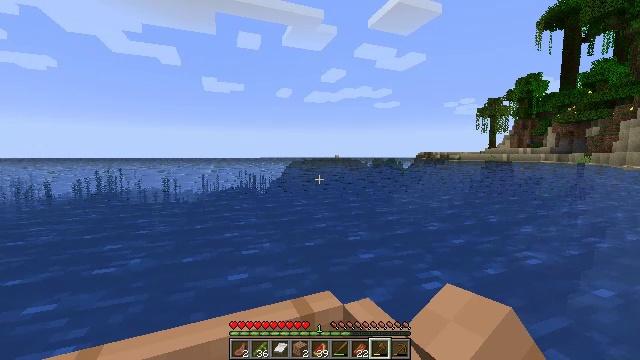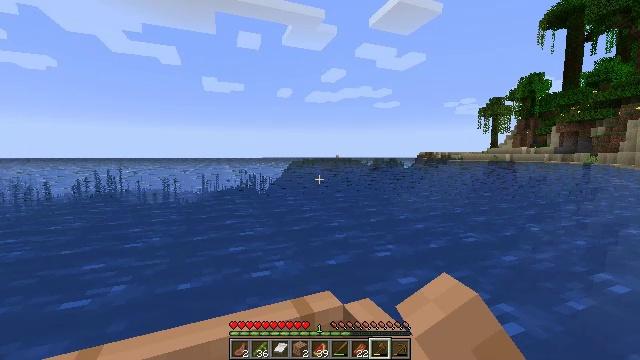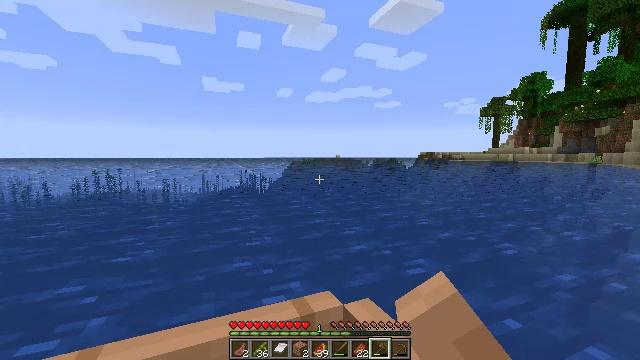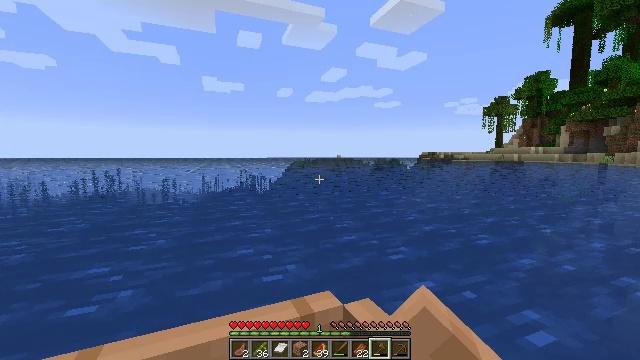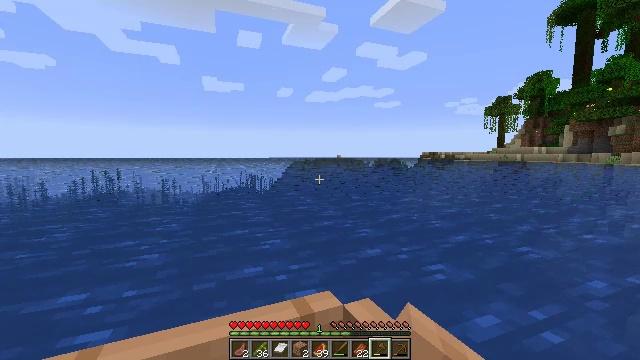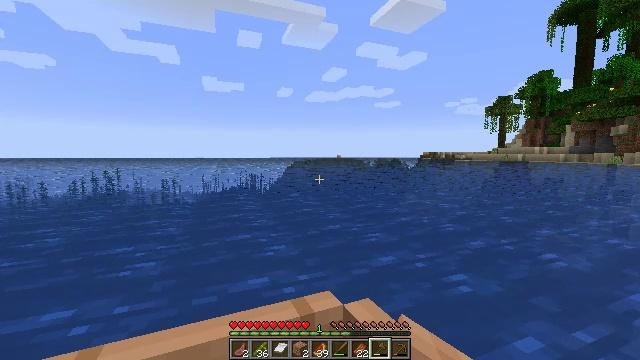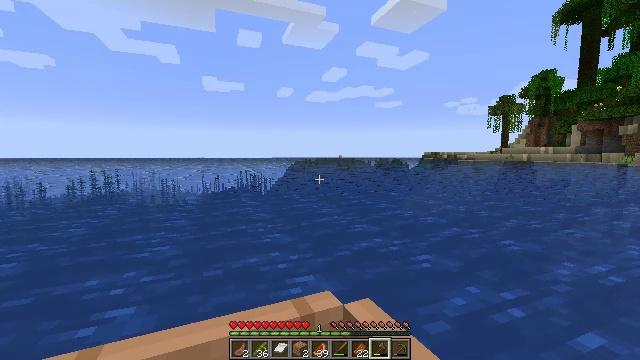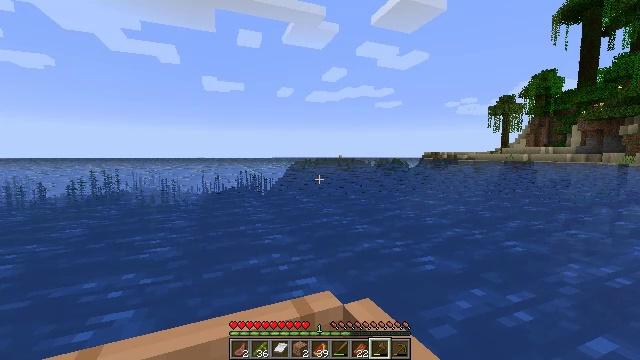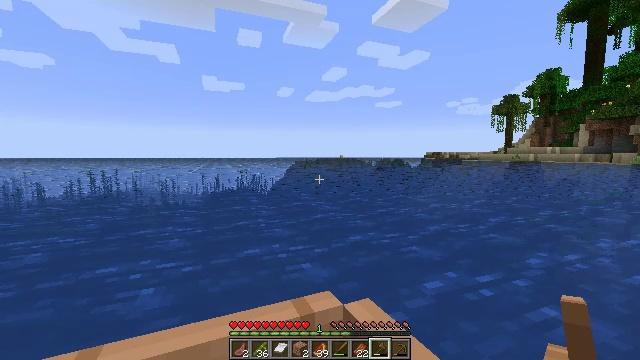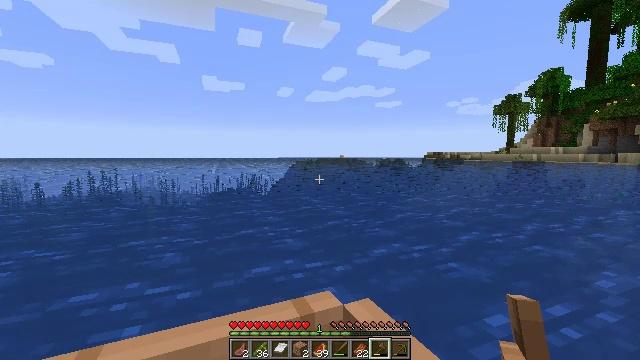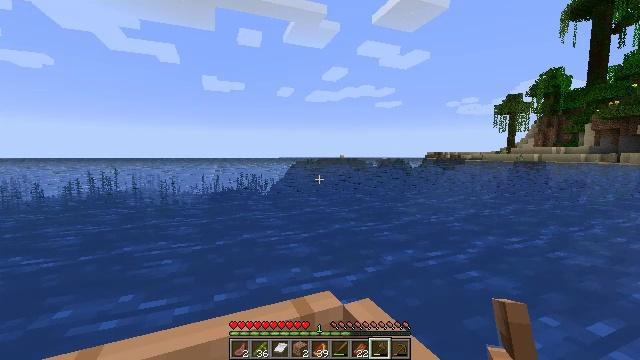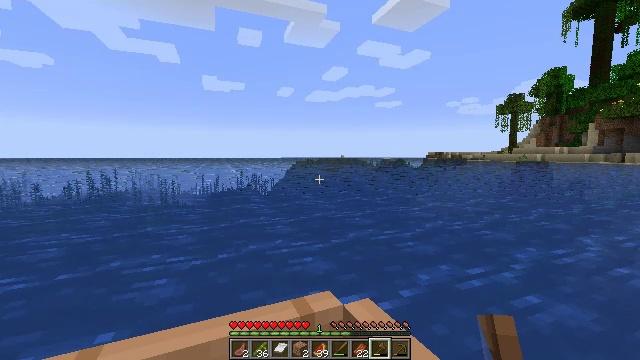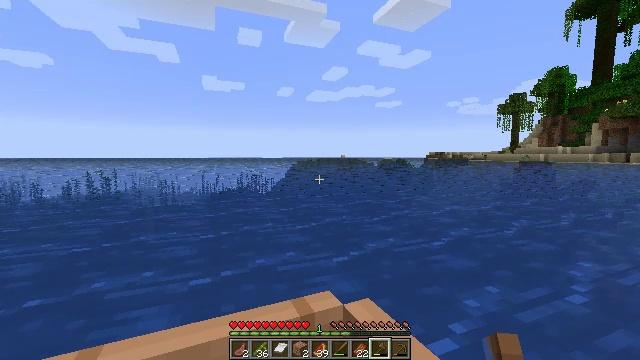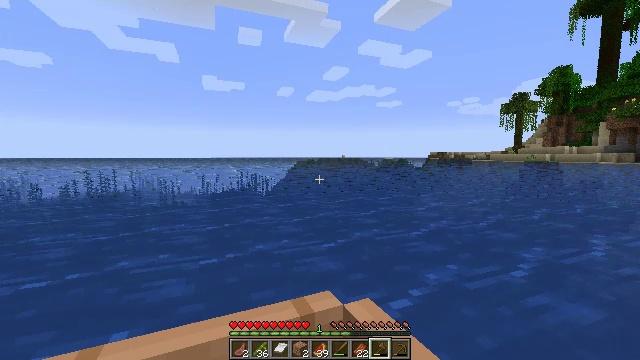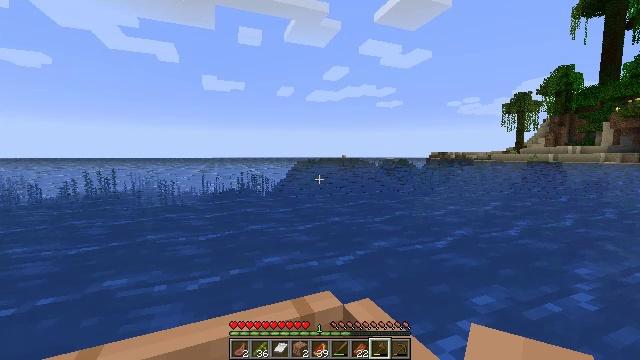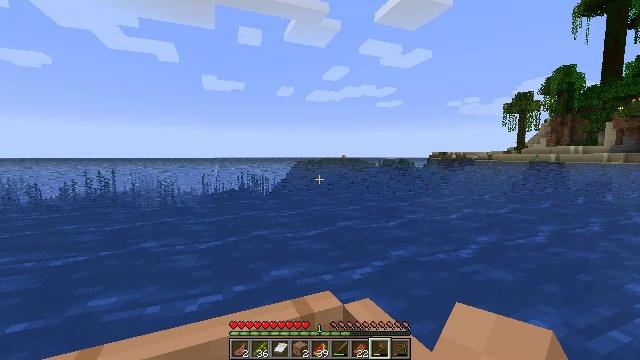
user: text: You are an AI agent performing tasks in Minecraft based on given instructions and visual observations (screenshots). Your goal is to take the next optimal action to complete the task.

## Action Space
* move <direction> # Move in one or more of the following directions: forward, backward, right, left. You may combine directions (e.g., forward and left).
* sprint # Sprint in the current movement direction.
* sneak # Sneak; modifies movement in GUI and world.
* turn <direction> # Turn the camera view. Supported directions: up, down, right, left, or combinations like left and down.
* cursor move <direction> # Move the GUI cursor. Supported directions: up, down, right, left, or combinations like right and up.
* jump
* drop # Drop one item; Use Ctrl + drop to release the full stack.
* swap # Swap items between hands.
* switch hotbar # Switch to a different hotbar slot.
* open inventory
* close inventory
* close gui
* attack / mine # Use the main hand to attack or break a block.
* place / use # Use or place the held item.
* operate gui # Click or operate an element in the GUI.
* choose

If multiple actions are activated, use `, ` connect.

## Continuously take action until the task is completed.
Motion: motion action
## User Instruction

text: Collect kelp plant from the sea.
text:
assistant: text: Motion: move forward
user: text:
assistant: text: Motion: move forward
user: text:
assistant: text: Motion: move forward
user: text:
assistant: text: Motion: move forward
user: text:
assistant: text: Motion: move forward
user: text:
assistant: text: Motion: move forward
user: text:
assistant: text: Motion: move forward
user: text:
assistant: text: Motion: move forward
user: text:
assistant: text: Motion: move forward
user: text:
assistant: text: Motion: move forward
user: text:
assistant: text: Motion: move forward
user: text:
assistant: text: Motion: move forward
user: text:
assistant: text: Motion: move forward
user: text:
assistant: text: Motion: move forward
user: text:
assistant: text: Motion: move forward
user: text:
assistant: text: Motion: move forward
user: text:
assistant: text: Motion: move forward
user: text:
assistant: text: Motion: move forward
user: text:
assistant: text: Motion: move forward
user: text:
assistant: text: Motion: move forward
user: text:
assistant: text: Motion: move forward
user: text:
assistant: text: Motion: move forward
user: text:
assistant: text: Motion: move forward
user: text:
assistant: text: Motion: move forward
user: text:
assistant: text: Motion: move forward
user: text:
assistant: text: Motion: move forward
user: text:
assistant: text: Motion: move forward
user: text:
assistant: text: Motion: move forward
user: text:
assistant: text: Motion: move forward
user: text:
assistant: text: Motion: move forward